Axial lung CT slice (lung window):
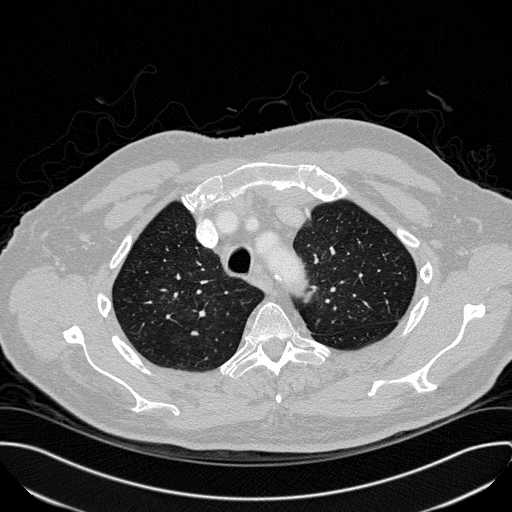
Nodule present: no